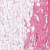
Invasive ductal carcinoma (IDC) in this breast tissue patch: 0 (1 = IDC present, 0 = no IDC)